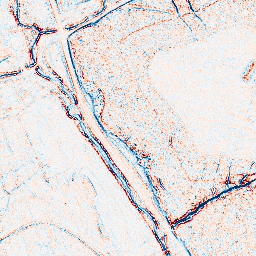
Category: edge_preserving
Decomposition family: bilateral
Decomposition parameters: d: 5
sigma_color: 50
sigma_space: 75
Upsampling method: quartic
Upsampling parameters: scale: 2
Upsampling scale: 2